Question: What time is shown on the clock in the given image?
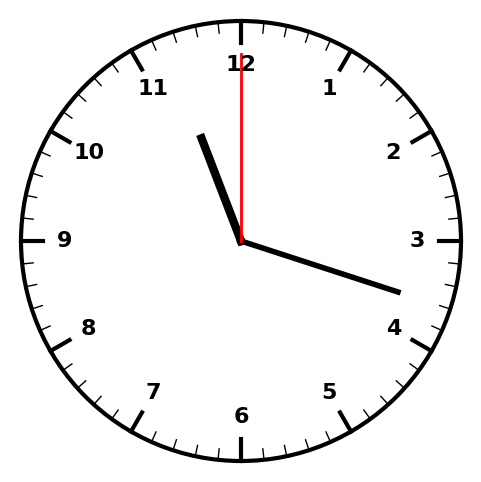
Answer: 11:18:00